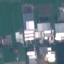
Label: Industrial